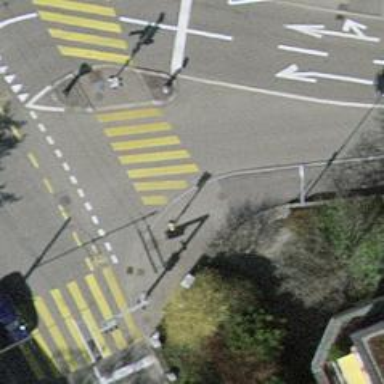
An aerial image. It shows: Kerb barrier.